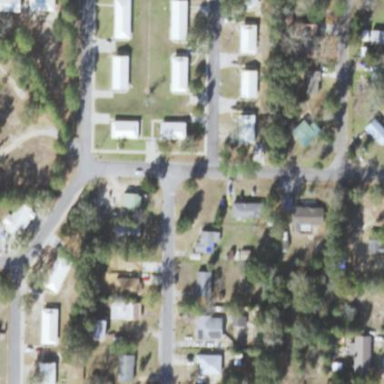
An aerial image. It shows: Residential area consisting of single-family homes.